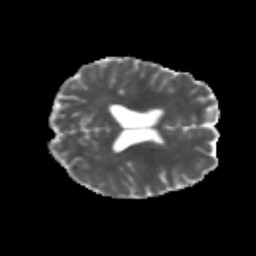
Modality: MD
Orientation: axial
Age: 21
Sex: male
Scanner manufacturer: siemens
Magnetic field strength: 3 T
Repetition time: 3.5 s
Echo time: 0.113 s